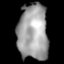
Tissue: lung
Cell type: Epithelial cells
Senescence score: 0.2142
Nuclear area (px): 1666
Mean DAPI intensity: 157.868